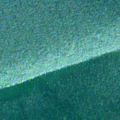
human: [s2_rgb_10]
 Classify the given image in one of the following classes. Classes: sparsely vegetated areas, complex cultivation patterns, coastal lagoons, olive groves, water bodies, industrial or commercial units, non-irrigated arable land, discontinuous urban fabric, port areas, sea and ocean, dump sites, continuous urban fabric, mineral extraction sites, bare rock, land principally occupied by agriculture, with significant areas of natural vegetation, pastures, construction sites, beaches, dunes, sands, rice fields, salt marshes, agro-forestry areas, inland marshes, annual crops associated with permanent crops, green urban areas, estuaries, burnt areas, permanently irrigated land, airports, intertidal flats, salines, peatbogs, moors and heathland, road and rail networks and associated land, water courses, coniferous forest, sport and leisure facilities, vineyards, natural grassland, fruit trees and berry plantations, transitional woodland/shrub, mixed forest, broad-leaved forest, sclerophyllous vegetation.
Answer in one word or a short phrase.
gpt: sea and ocean